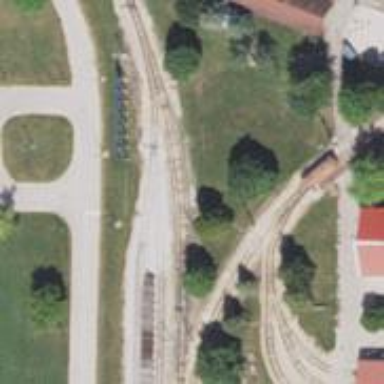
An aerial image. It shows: Preserved rail yard with electrified contact lines.